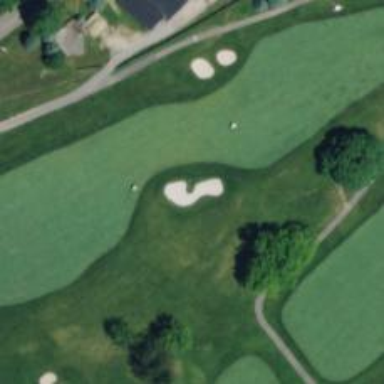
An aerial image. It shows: View of golf hole.